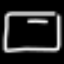
Label: square